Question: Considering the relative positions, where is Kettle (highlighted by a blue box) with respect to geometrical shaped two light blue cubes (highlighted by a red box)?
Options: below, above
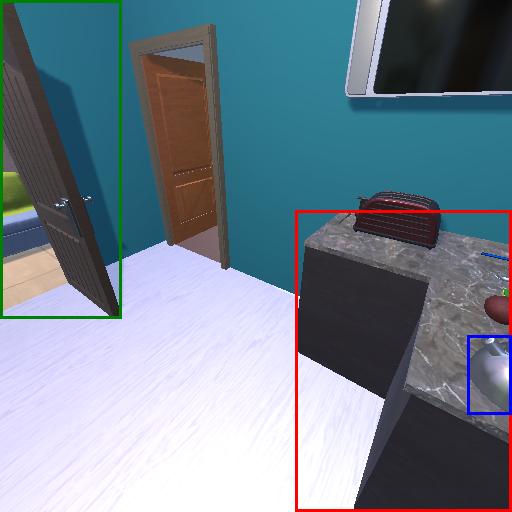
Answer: below